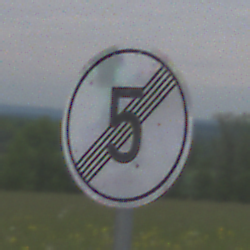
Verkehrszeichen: EndeGeschwindigkeit5
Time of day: Midday
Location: Outdoor (RoadRail)
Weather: PartlyCloudy
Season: NotSpecified
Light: Natural